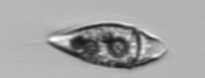
Label: Amphidinium